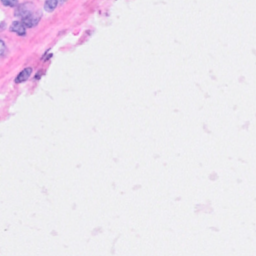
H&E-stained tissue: Breast